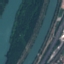
Land use / land cover: River